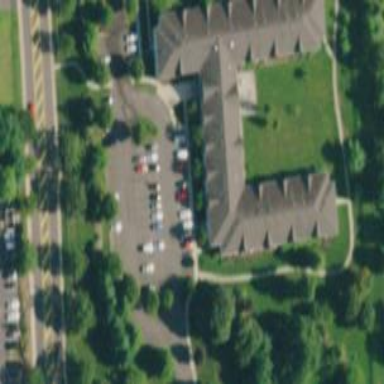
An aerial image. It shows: Building.